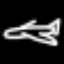
Label: airplane